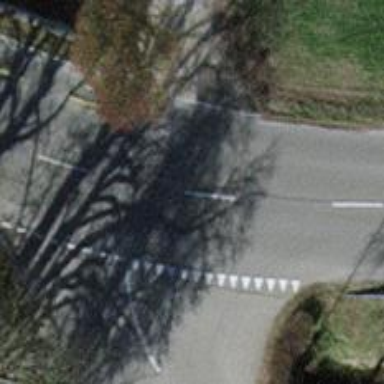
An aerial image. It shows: Secondary road with asphalt surface. There is separate sidewalk and dedicated cycle lane on the left.